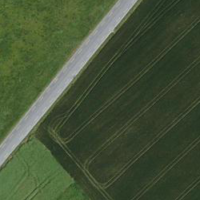
EUNIS habitat code: 52
Species observed at this site:
Buteo buteo
Falco tinnunculus